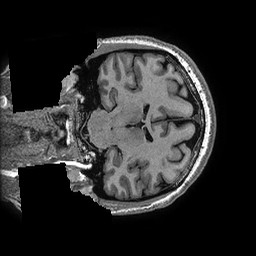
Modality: T1w
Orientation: coronal
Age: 42
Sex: female
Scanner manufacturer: ge
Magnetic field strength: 3 T
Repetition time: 0.006952 s
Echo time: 0.00292 s